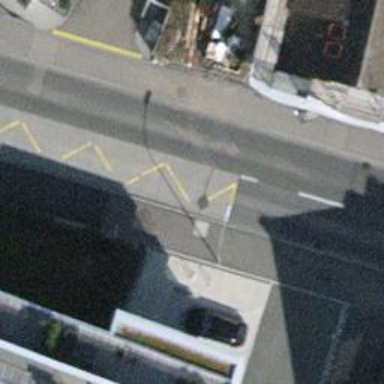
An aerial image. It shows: Platform for public transport is situated by the road.